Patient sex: M
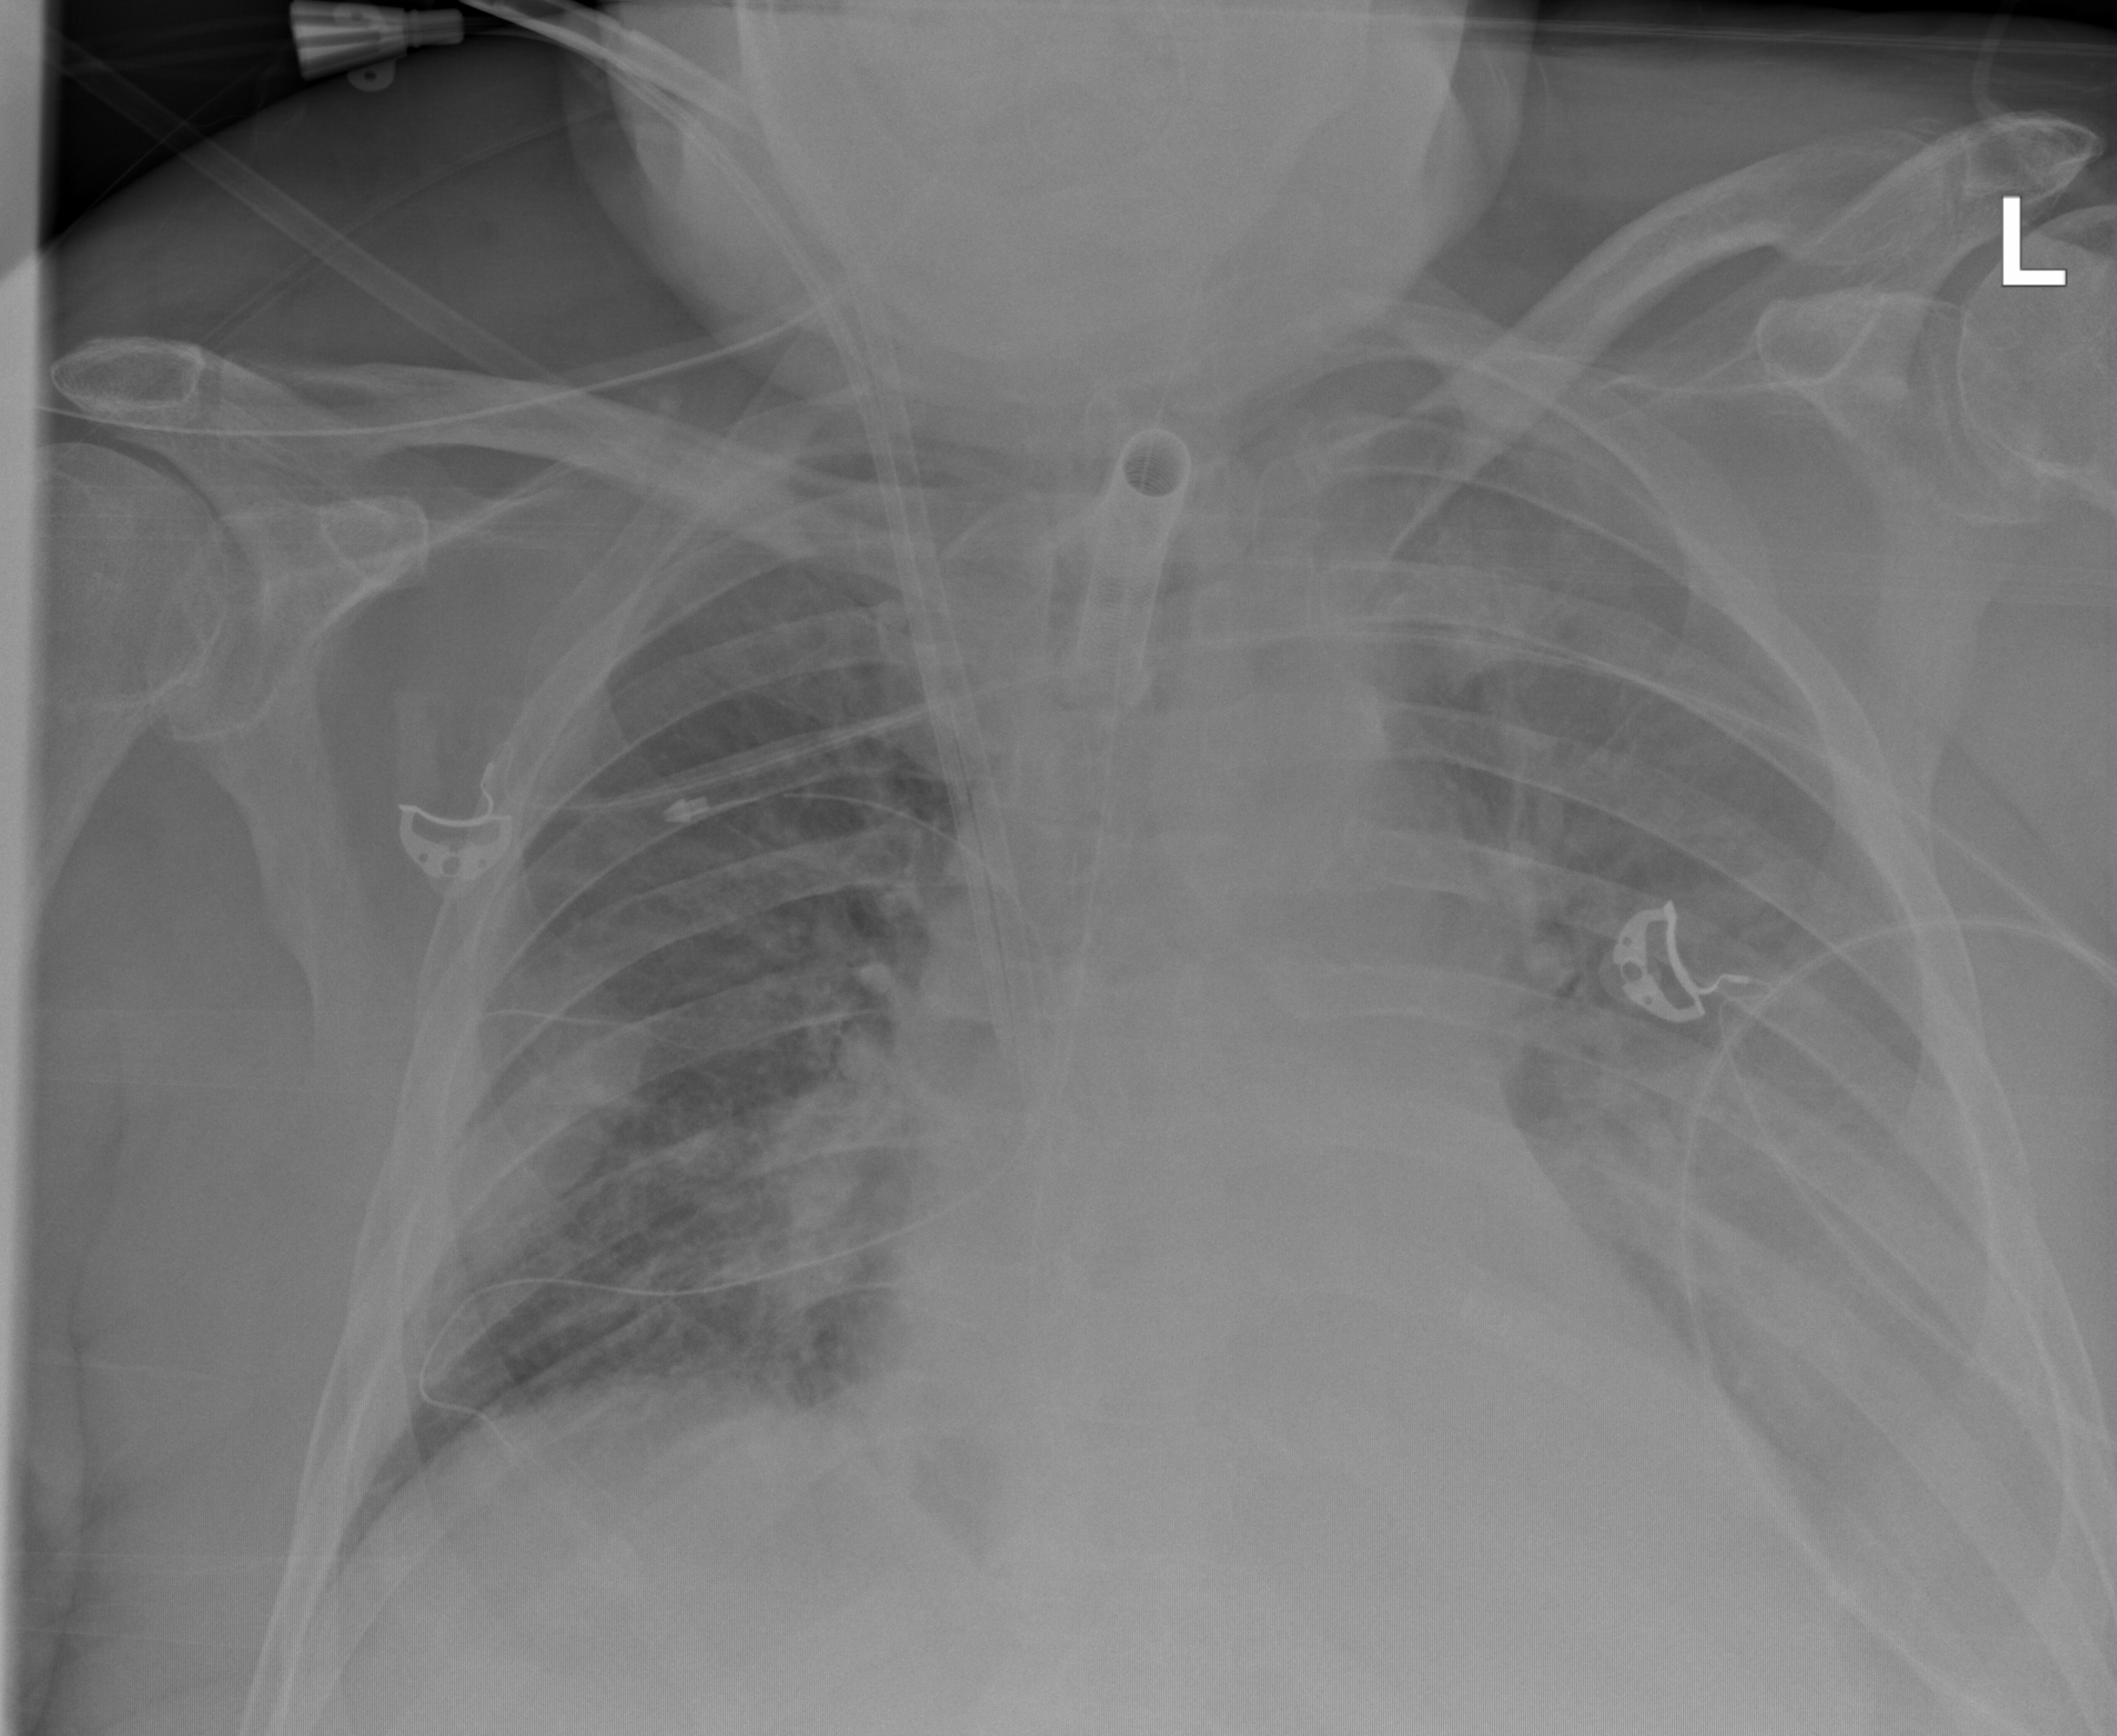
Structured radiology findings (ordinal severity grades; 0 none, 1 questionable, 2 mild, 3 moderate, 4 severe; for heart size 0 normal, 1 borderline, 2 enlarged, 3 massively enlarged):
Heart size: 2
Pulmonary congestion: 2
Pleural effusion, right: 0
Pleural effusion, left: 3
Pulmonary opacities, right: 0
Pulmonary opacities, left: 2
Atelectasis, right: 0
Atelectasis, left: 3